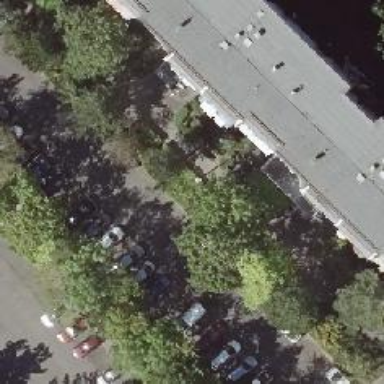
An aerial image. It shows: Street-side parking area with asphalt surface.